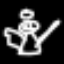
Label: angel